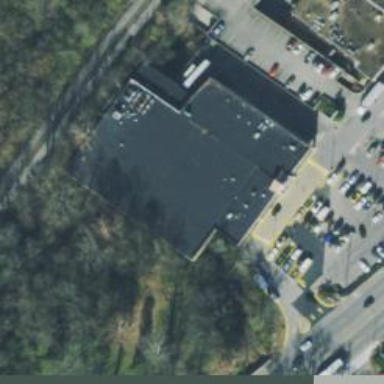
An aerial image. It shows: Supermarket.